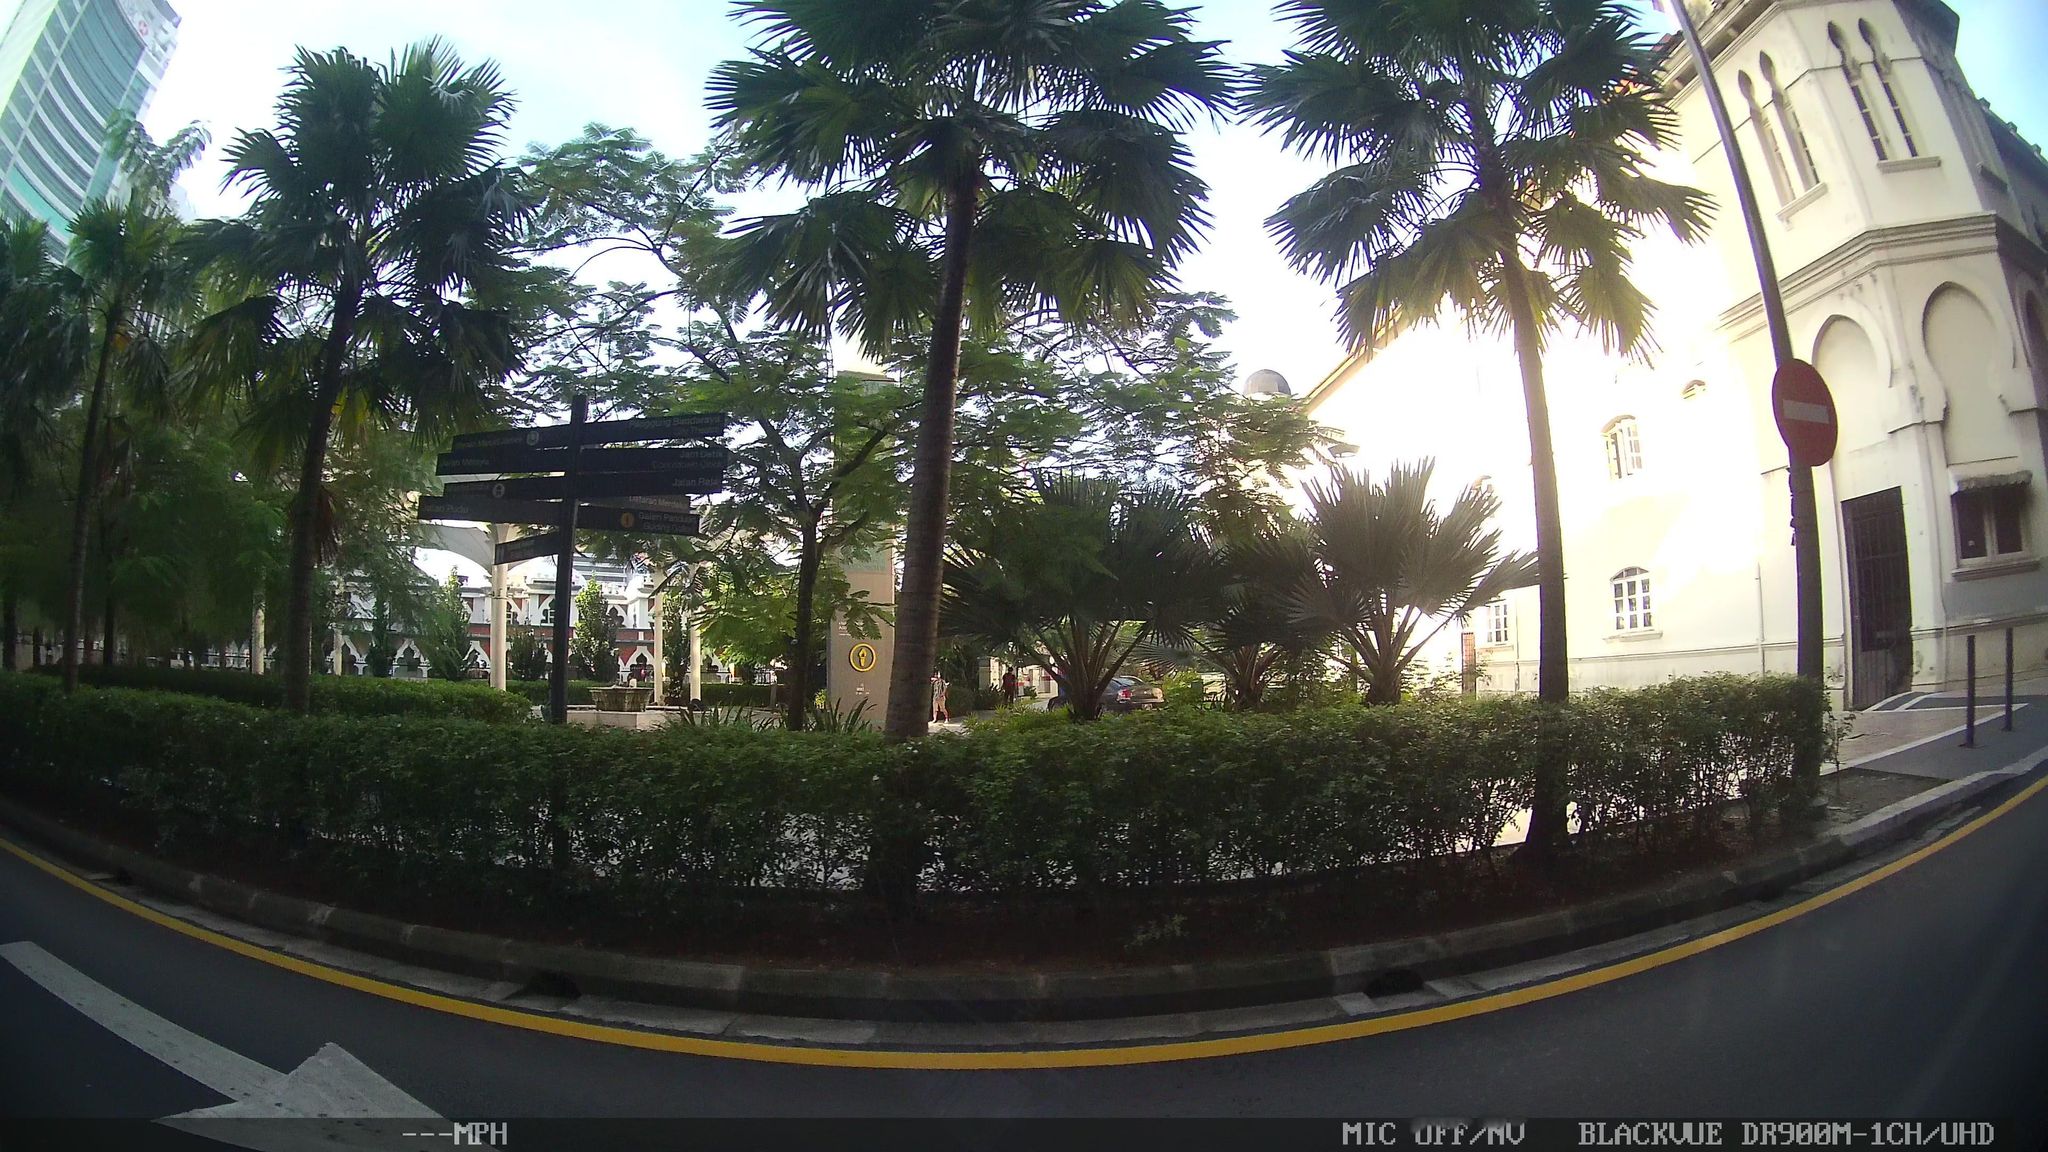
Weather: clear
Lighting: day
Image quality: good
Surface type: driving surface
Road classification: footway, steps, corridor
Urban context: urban centre
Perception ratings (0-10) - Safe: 4.65, Lively: 8.73, Beautiful: 7.11, Boring: 2.78, Depressing: 3.42, Wealthy: 8.54